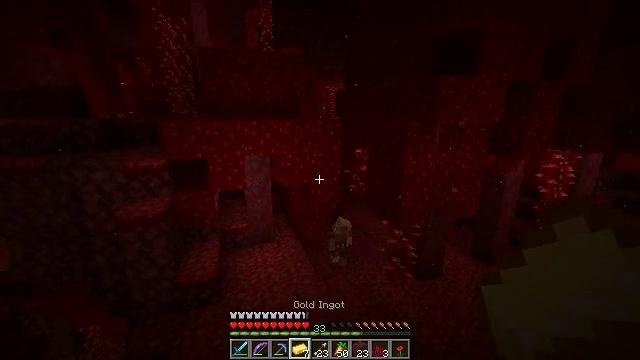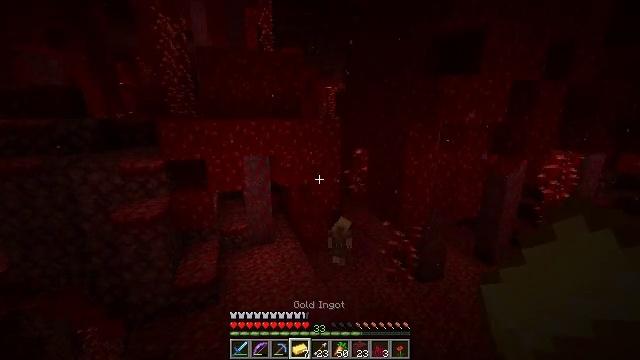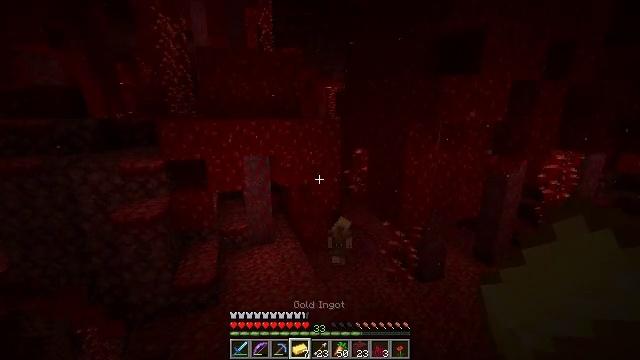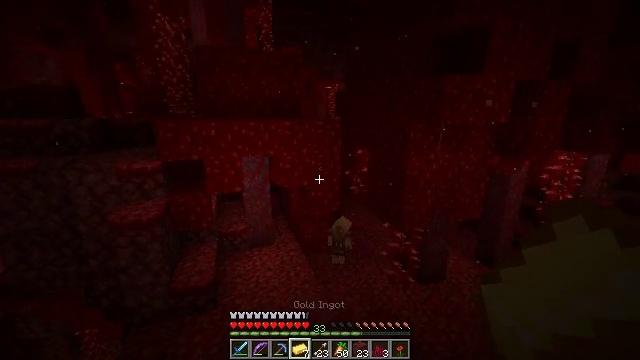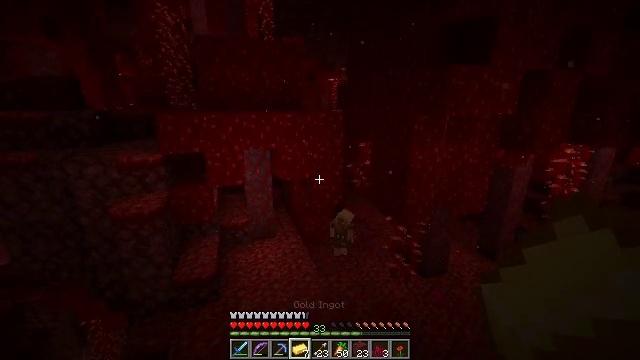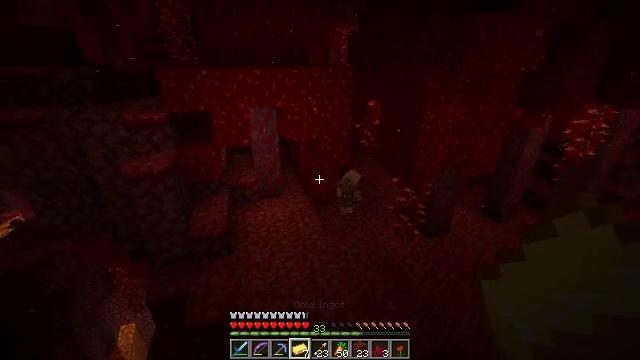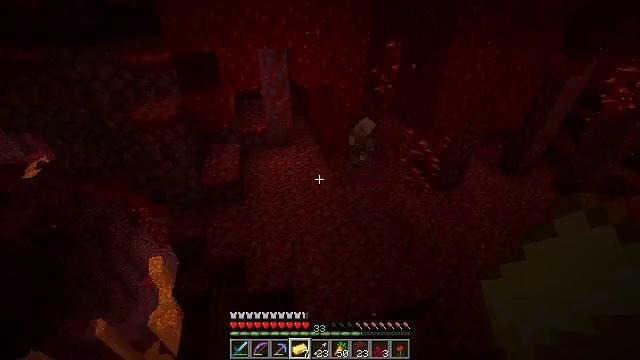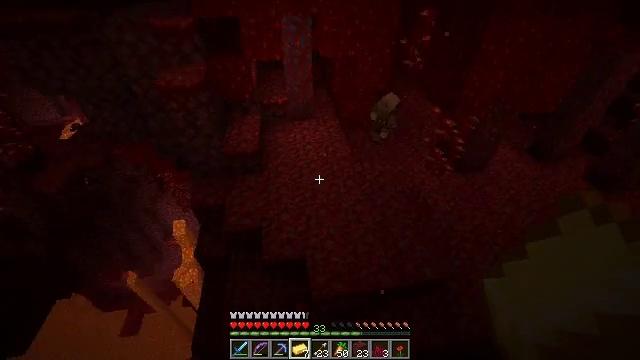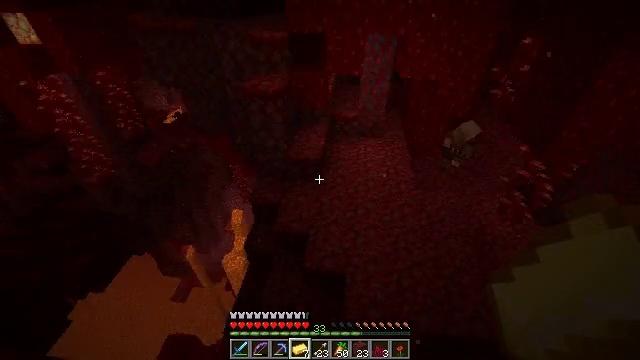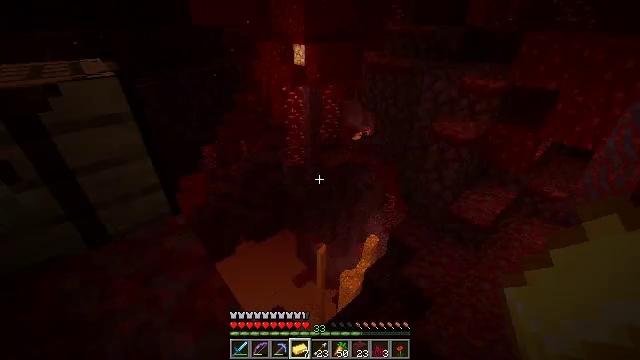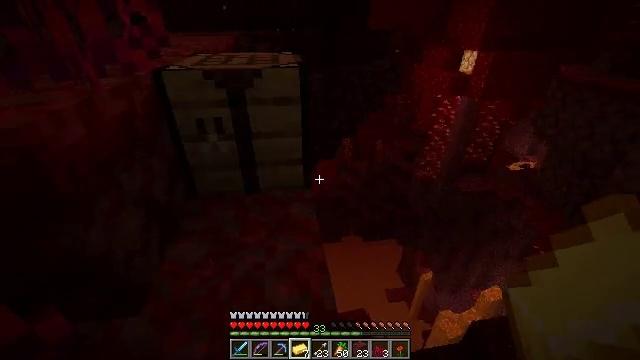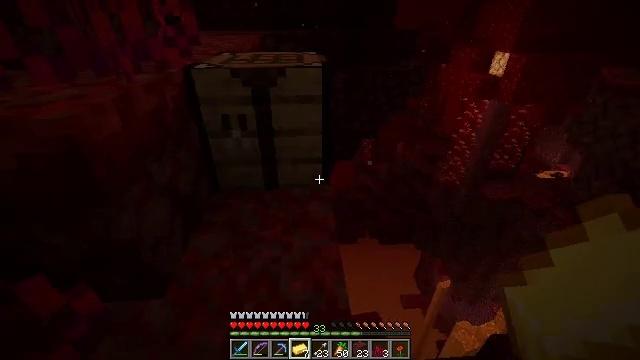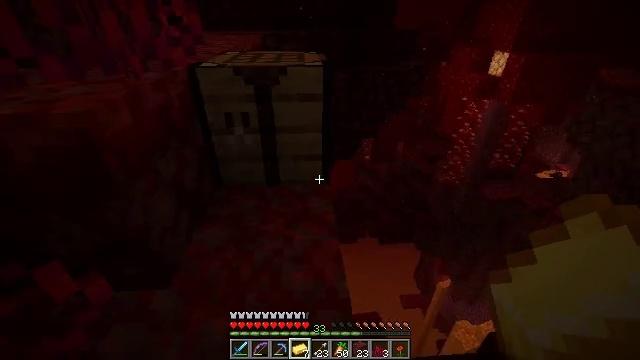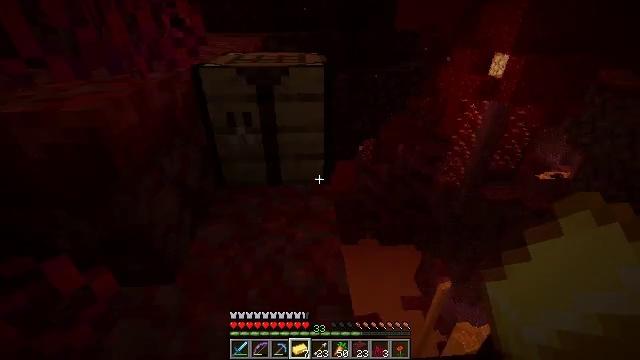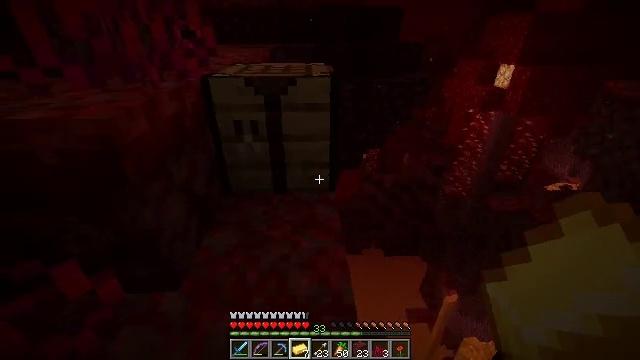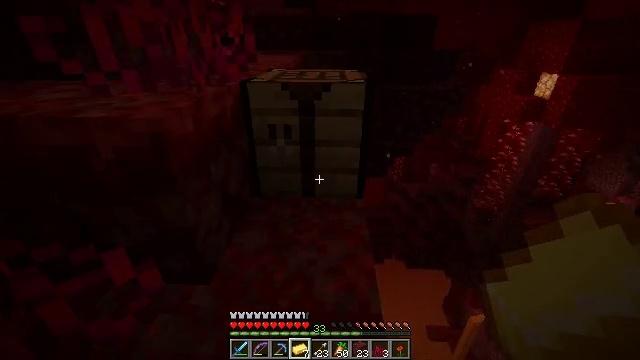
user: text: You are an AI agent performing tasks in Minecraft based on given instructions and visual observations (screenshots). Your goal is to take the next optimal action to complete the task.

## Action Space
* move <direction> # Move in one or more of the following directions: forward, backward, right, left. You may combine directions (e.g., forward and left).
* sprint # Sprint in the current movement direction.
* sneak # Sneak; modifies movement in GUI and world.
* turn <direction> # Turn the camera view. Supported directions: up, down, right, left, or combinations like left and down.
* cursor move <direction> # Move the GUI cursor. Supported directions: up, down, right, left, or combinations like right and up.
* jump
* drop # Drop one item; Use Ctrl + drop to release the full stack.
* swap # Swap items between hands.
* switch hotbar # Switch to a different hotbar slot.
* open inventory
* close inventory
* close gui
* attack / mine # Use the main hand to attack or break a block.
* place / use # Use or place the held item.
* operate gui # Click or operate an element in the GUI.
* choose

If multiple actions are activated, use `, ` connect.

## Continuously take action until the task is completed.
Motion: motion action
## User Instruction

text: Mine block crafting table.
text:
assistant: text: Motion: move forward, sneak
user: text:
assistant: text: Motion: move forward, sneak
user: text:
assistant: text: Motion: move forward, sneak
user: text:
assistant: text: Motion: move forward, sneak, turn down
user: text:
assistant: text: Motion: move forward, sneak, turn left and down
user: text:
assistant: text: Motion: move forward, sneak, turn left and down
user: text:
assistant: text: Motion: sneak, turn left and down
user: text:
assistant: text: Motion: sneak, turn left and up
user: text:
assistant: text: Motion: move back, sneak, turn left and up
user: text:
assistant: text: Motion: move back, sneak, turn left
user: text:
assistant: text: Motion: move back, sneak, turn left
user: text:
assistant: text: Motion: sneak
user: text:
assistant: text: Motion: sneak
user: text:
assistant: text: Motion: move left, sneak, turn left and up
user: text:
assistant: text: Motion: move left, sneak, turn left and up
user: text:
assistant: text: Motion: move left, sneak, turn left
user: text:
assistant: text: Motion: move left, sneak
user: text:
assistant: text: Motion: sneak, turn right and up
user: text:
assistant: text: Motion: sneak, turn right and up
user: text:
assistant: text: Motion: sneak, switch to hotbar 2
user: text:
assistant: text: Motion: sneak, switch to hotbar 2
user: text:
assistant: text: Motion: sneak, switch to hotbar 2
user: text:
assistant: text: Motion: sneak
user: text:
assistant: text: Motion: sneak, turn down
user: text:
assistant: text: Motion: sneak, turn down
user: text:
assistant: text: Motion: sneak, turn down
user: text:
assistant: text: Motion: sneak
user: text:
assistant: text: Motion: sneak
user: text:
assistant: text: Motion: sneak
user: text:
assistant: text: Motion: sneak